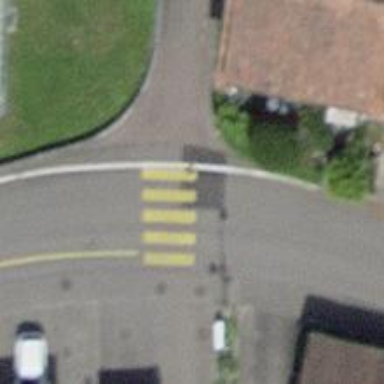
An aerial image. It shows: Marked crossing on the road.